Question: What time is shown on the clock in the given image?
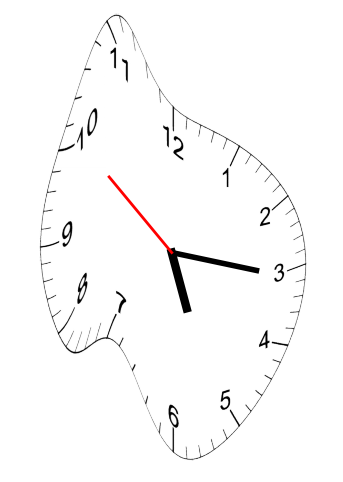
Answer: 05:15:51